Question: I'm trying to divide the information of a column in several columns because a just need the information of a table to print it, but I don't want to have blanks space, so the more information I have in the page, the less sheets I use.
This is what I want to do:

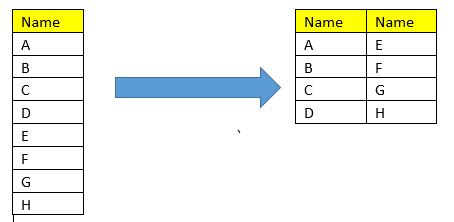
Answer: You can use this function on Javascript
'''
$(function($) {
var num_cols = 4,
container = $('.split-list'),
listItem = 'tr',
listClass = 'sub-list';
container.each(function() {
var items_per_col = new Array(),
items = $(this).find(listItem),
min_items_per_col = Math.floor(items.length / num_cols),
difference = items.length - (min_items_per_col * num_cols);
for (var i = 0; i < num_cols; i++) {
if (i < difference) {
items_per_col[i] = min_items_per_col + 1;
} else {
items_per_col[i] = min_items_per_col;
}
}
for (var i = 0; i < num_cols; i++) {
$(this).append($('<div class="col-3"></div>').addClass(listClass));
for (var j = 0; j < items_per_col[i]; j++) {
var pointer = 0;
for (var k = 0; k < i; k++) {
pointer += items_per_col[k];
}
$(this).find('.' + listClass).last().append(items[j + pointer]);
}
}
});
});
'''
In the variable called 'num_cols' you can set the numbers of columns do you want to have.
And to make this function work, you just have to create a 'div' container that contains the table with the class 'split-list'.